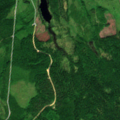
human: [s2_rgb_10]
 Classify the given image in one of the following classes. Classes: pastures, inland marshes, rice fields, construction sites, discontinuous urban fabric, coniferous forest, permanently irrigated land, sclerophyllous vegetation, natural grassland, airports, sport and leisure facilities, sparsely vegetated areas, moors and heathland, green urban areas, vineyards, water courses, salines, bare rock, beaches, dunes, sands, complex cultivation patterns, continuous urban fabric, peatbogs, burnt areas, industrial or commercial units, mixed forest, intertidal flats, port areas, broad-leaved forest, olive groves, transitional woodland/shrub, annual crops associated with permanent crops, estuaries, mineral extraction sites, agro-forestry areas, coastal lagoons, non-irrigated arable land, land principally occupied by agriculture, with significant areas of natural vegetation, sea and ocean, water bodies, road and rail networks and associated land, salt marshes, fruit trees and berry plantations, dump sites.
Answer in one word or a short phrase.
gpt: coniferous forest, mixed forest, transitional woodland/shrub